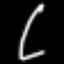
Label: leaf